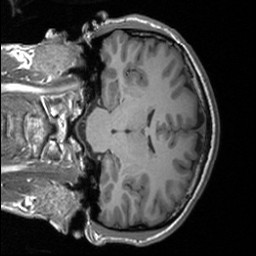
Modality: T1w
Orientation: coronal
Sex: male
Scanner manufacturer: siemens
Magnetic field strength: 3 T
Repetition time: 1.9 s
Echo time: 0.00226 s